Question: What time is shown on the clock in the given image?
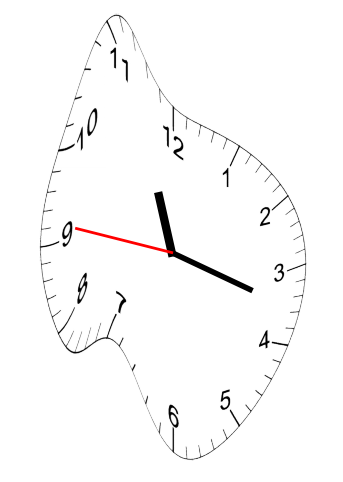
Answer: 11:17:46